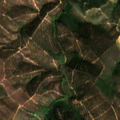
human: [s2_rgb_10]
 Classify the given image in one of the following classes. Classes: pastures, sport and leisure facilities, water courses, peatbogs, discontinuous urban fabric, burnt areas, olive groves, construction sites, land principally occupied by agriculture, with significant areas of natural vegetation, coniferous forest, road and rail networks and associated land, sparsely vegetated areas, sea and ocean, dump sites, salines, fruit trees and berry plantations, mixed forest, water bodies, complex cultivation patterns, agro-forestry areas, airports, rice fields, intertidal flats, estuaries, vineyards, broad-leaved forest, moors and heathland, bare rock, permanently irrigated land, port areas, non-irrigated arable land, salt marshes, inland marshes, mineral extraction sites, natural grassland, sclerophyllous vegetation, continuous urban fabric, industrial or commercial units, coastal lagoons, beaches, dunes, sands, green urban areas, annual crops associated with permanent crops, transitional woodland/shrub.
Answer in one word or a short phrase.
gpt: non-irrigated arable land, pastures, land principally occupied by agriculture, with significant areas of natural vegetation, broad-leaved forest, transitional woodland/shrub